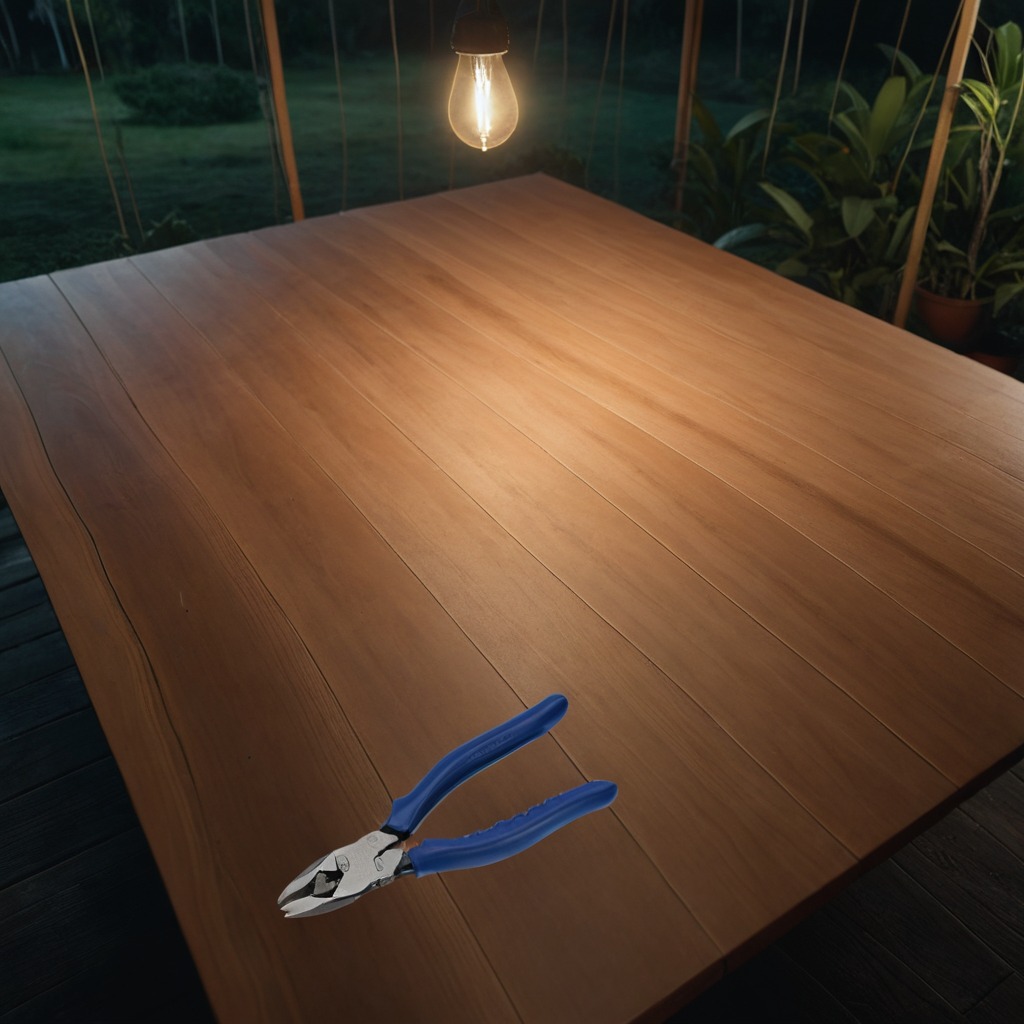
A plier is lying on the wooden table inside a jungle field workshop tent at night.